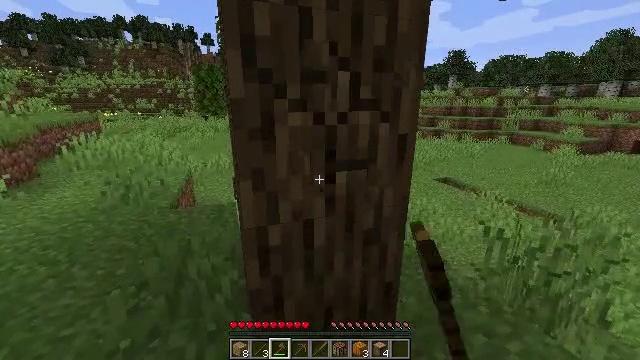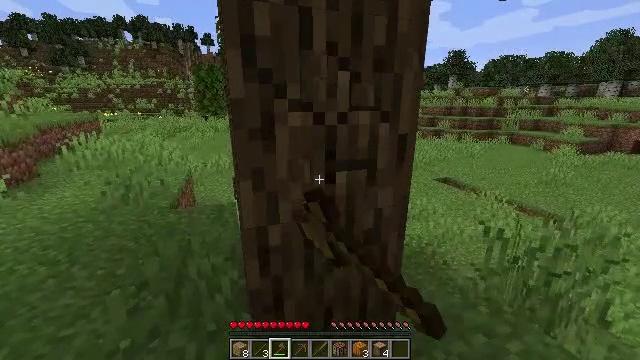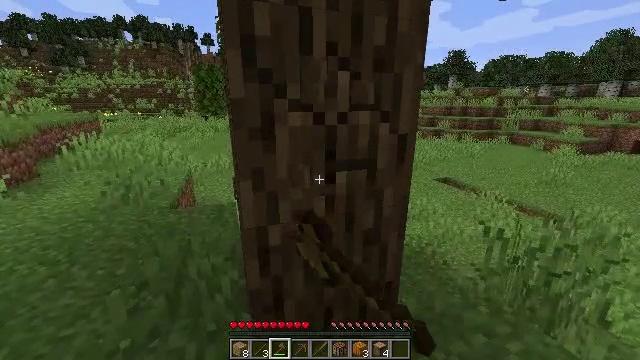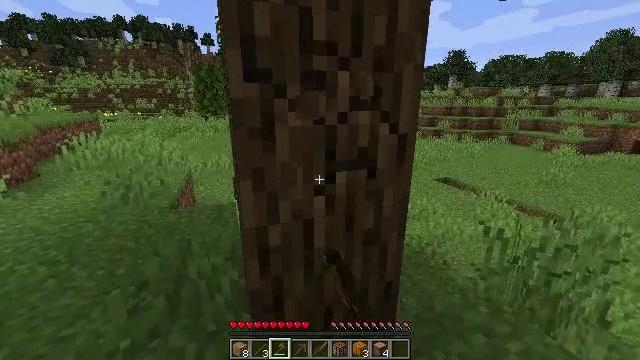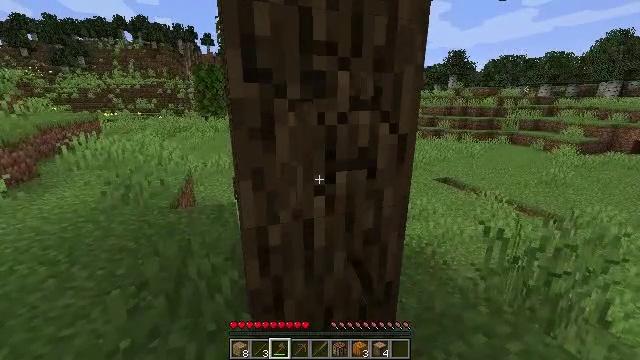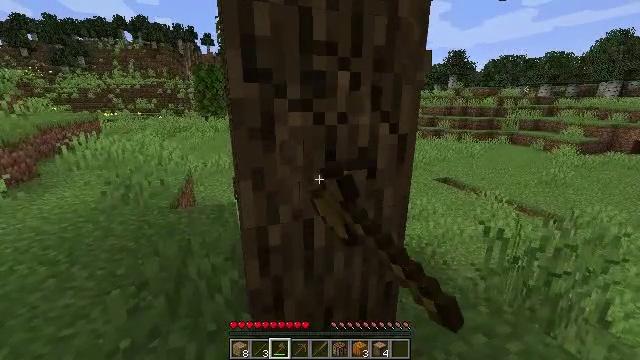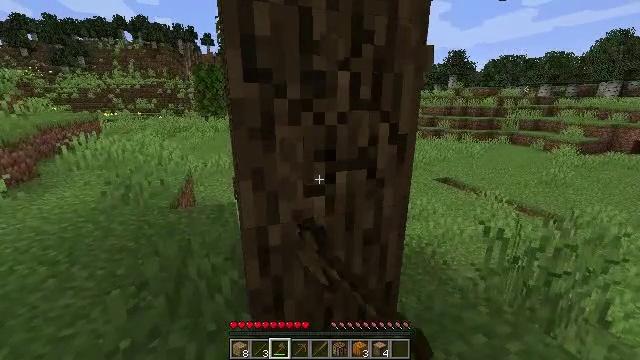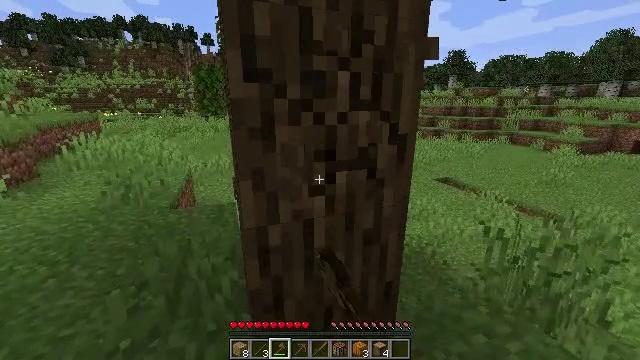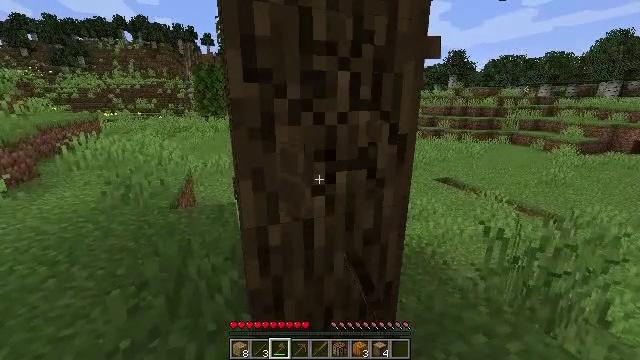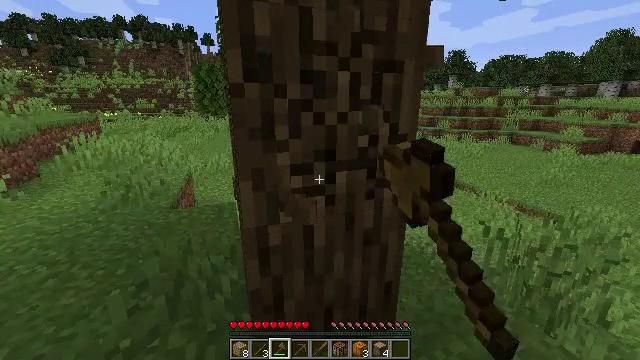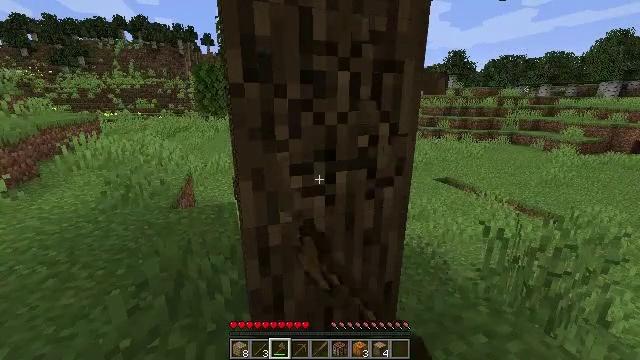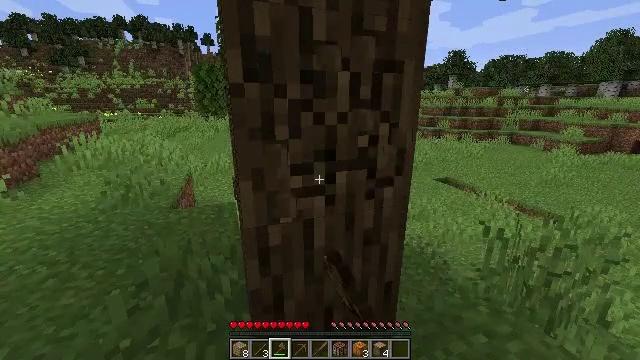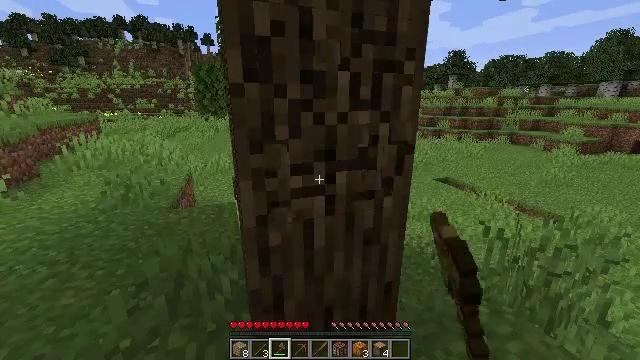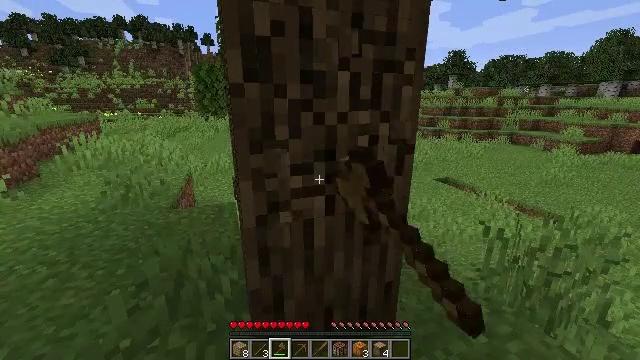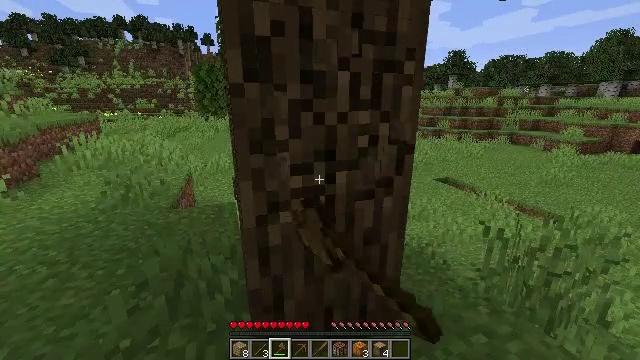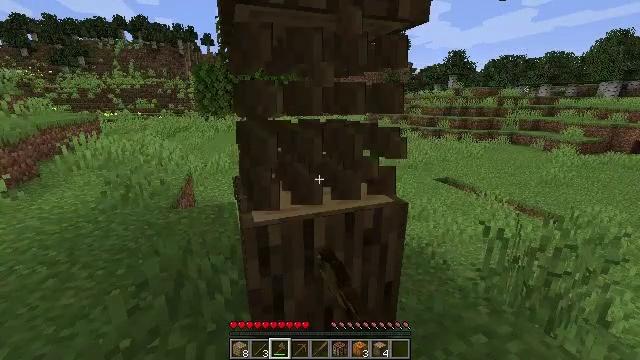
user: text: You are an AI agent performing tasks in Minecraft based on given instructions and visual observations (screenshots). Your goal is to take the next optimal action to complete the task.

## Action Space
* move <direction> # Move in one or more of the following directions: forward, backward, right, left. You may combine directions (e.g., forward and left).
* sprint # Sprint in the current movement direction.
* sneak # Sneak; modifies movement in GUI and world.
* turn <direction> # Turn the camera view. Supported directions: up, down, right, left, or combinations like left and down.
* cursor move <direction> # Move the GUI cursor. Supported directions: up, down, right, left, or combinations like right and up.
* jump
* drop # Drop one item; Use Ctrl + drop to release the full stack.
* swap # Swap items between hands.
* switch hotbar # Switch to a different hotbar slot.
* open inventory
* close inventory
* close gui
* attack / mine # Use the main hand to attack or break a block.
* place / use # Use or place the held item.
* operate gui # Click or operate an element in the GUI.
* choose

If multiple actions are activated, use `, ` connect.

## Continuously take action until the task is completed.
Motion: motion action
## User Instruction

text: Chop down the oak log.
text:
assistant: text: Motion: attack / mine
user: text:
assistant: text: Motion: attack / mine
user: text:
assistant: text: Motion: attack / mine
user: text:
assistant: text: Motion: attack / mine
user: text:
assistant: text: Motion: attack / mine
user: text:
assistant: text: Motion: attack / mine
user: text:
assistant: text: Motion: attack / mine
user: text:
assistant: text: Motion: attack / mine
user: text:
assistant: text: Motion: attack / mine
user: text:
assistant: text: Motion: attack / mine
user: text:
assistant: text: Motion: attack / mine
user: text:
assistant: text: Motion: attack / mine
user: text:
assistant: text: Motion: attack / mine
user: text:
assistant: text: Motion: attack / mine
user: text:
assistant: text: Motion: attack / mine
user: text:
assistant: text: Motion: attack / mine
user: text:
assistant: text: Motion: attack / mine
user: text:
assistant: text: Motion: attack / mine
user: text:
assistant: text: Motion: attack / mine
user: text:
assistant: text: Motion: attack / mine
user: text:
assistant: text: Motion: attack / mine
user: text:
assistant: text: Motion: attack / mine
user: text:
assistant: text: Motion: attack / mine
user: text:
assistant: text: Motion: turn right and down, attack / mine
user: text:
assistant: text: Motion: turn right and down, attack / mine
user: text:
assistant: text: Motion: turn down, attack / mine
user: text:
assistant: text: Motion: attack / mine
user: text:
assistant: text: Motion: attack / mine
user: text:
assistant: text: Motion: attack / mine
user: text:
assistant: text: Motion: attack / mine